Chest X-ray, PA view. Patient: 26 years old, sex F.
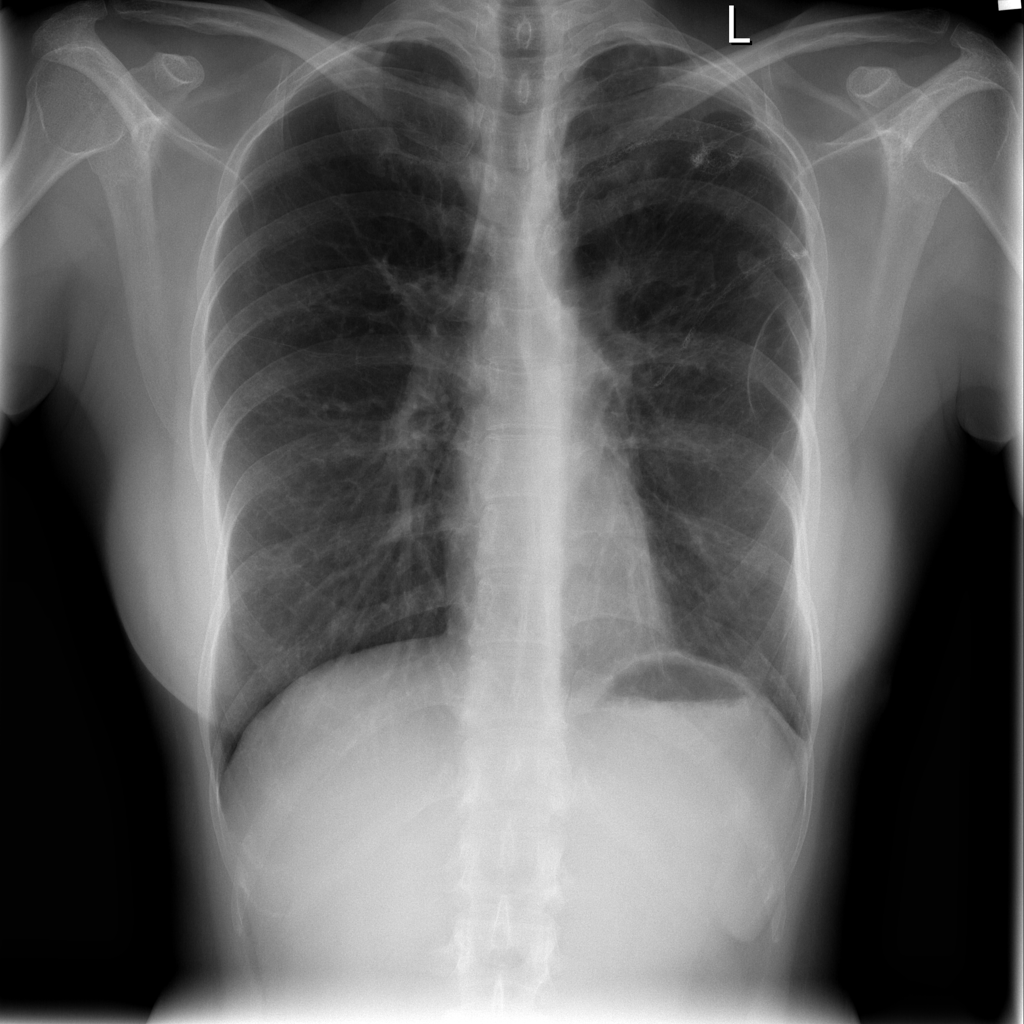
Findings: Pneumothorax